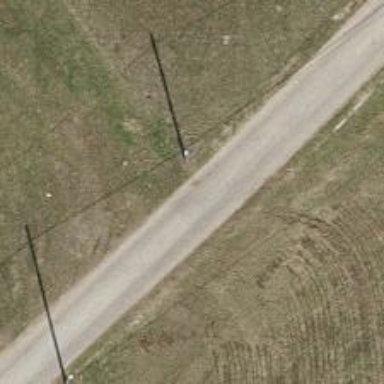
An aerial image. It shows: Power pole.